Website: bh-photo
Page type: customer-info-address
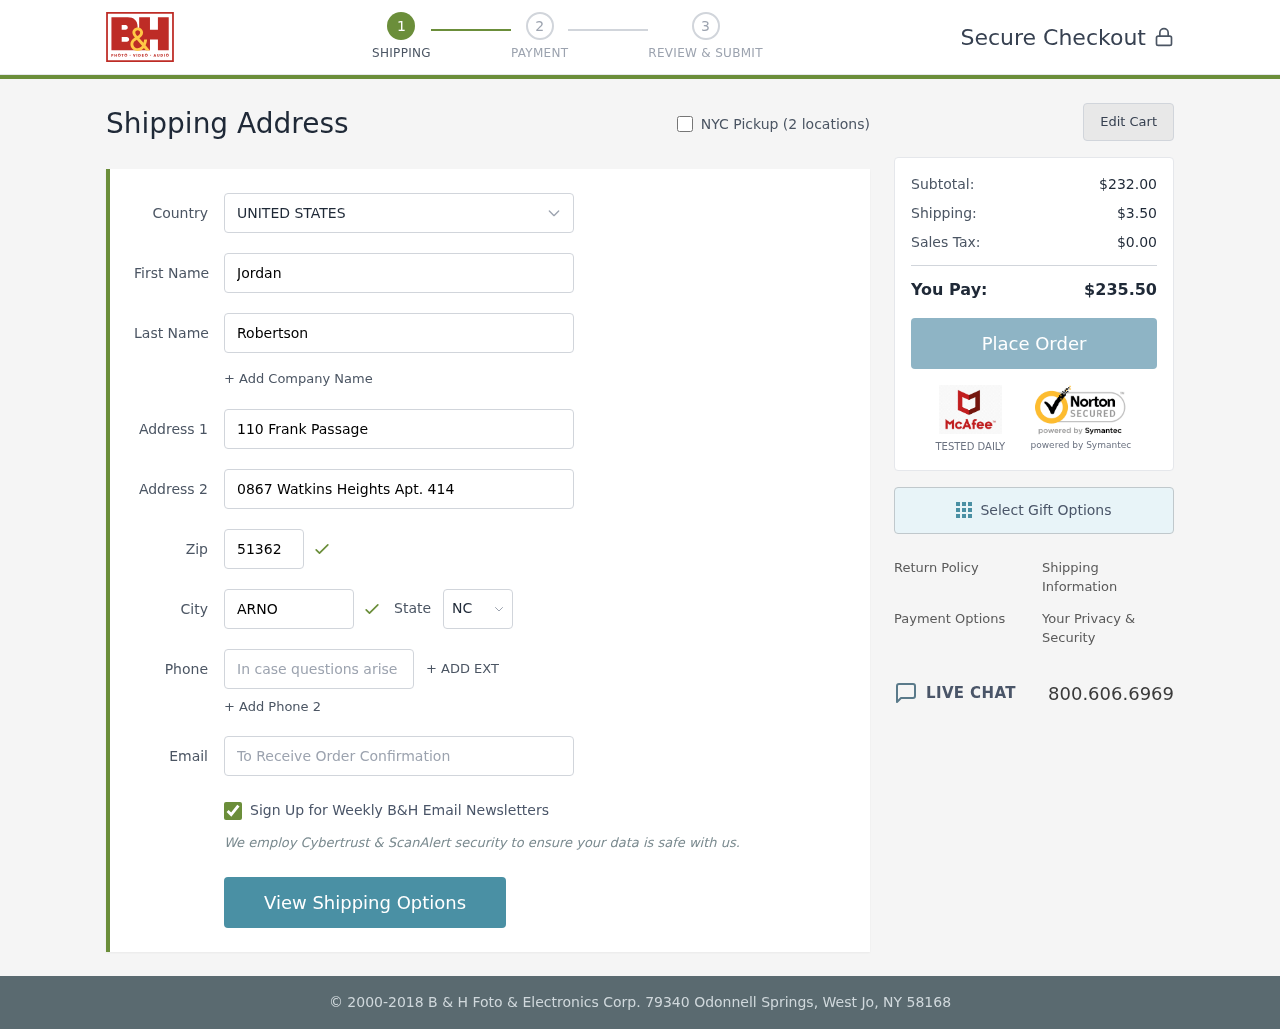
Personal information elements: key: PII_CITY
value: Arnoldshire
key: PII_COUNTRY
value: United States
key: PII_EMAIL
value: jordanrobertson@gmail.com
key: PII_FIRSTNAME
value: Jordan
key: PII_LASTNAME
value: Robertson
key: PII_PHONE
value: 7023868216
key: PII_POSTCODE
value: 51362
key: PII_STATE_ABBR
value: NC
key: PII_STREET
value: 110 Frank Passage
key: PII_STREET2
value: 0867 Watkins Heights Apt. 414
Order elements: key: ORDER_SUBTOTAL
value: $232.00
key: ORDER_SHIPPING_COST
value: $3.50
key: ORDER_TAX
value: $0.00
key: ORDER_TOTAL
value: $235.50